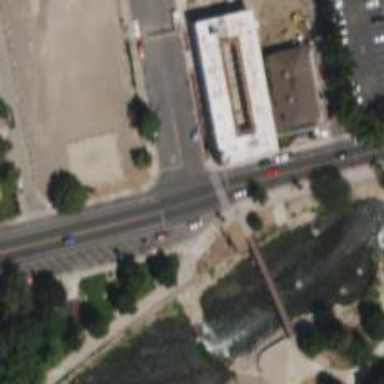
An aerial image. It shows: Footway bridge.